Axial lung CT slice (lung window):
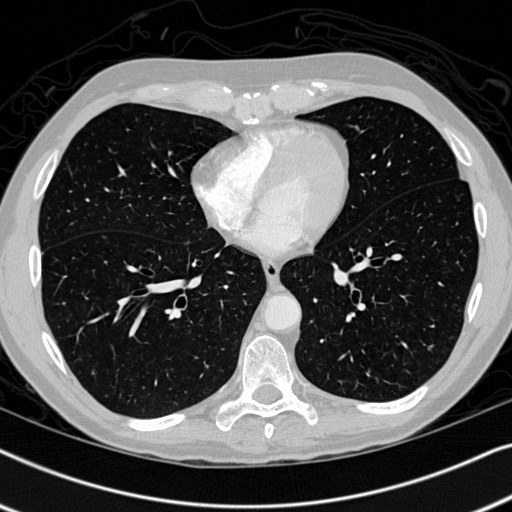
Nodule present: no